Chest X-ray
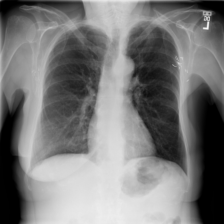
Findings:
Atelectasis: negative
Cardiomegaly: negative
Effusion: negative
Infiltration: negative
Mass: negative
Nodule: negative
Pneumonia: negative
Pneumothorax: negative
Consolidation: negative
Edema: negative
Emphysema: negative
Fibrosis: negative
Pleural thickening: negative
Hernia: negative